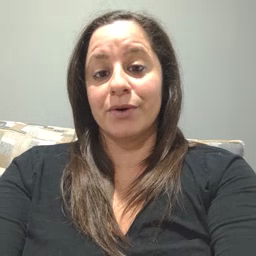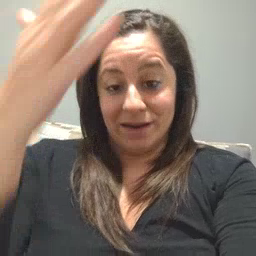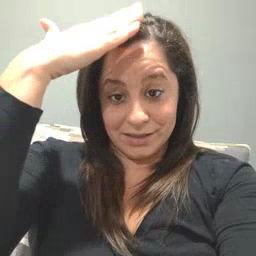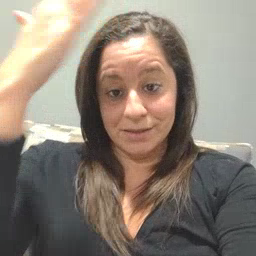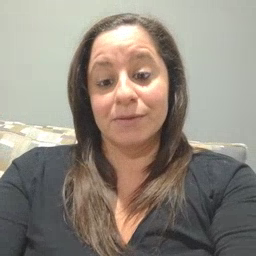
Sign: hat